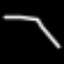
Label: octagon